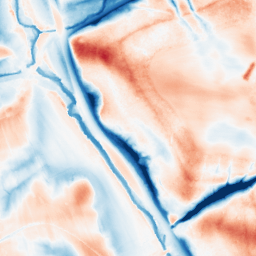
Category: edge_preserving
Decomposition family: guided
Decomposition parameters: radius: 16
eps: 0.01
Upsampling method: quadratic
Upsampling parameters: scale: 2
Upsampling scale: 2